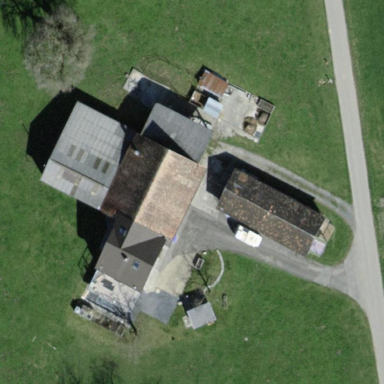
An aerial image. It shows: Farmyard area.